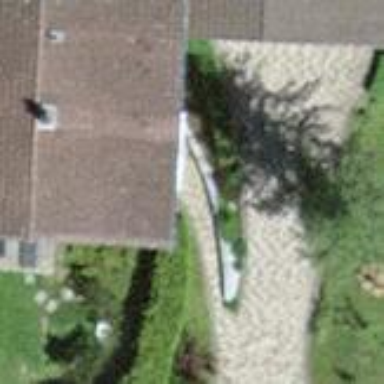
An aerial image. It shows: Simple house.